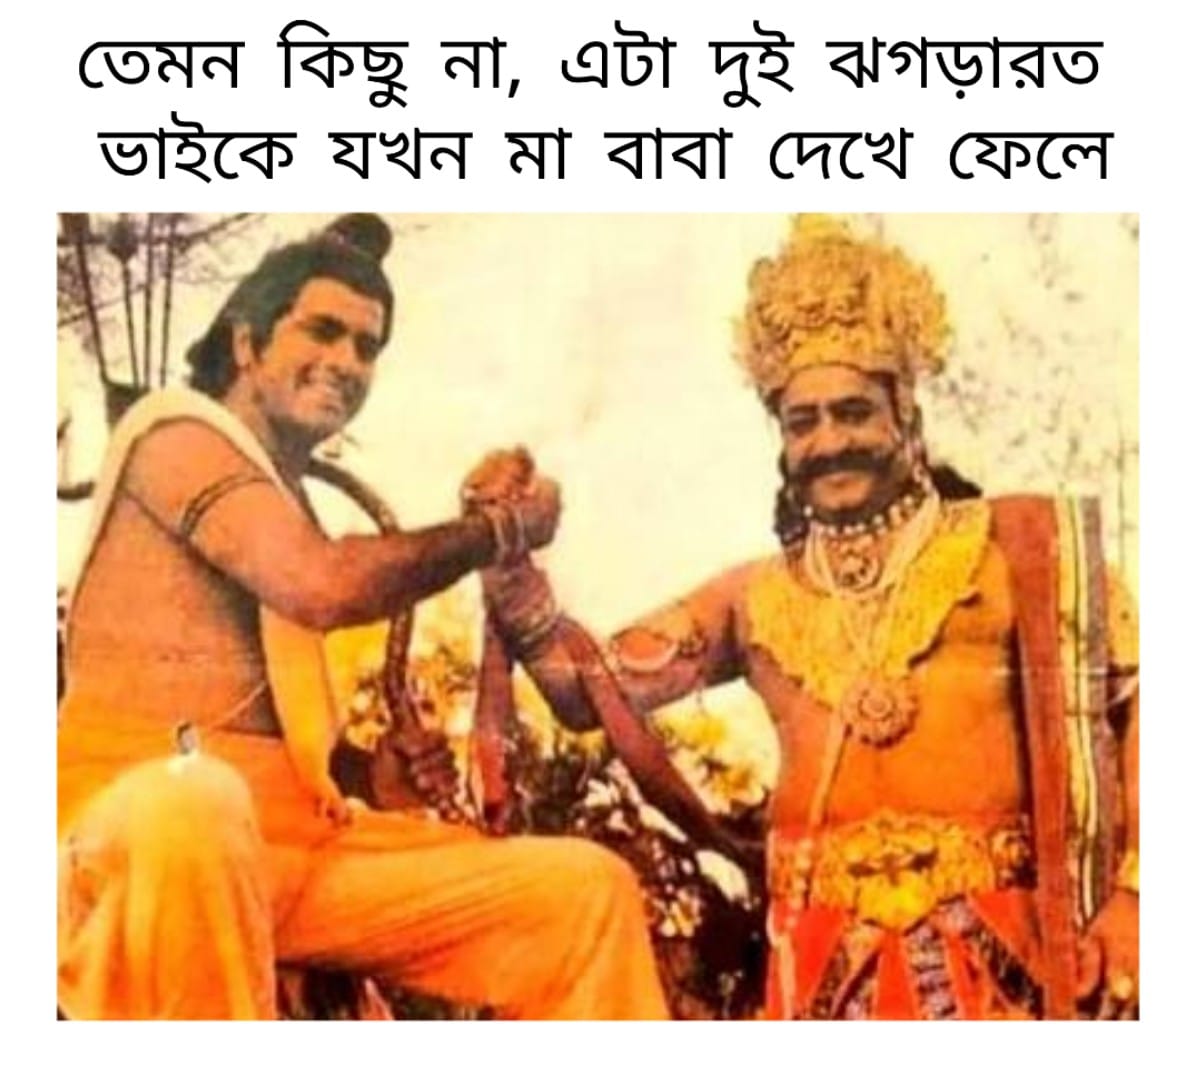
Caption: তেমন কিছু না , এটা দুই ঝগড়ারত ভাইকে যখন মা বাবা দেখে ফেলে
Label: non-hate